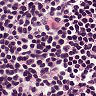
Metastatic tissue present: no